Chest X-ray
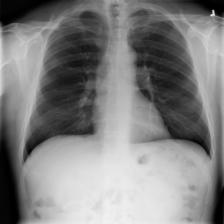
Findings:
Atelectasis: negative
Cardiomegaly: negative
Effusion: negative
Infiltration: positive
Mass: negative
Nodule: negative
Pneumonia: negative
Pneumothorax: negative
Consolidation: negative
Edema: negative
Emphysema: negative
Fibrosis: negative
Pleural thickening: negative
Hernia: negative